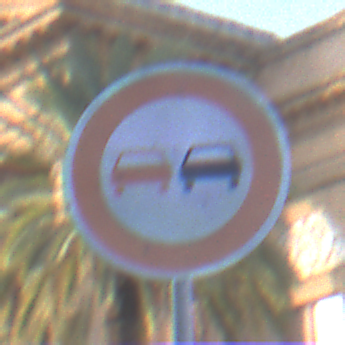
Verkehrszeichen: Ueberholverbot
Umgebung: Outdoor, Urban
Tageszeit: SunriseSunset
Wetter: PartlyCloudy
Licht: Natural
Jahreszeit: NotSpecified
Kontrast: LowContrast